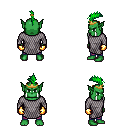
a pixel art fantasy rpg character, male body template, orc, green skin, chain mail, magenta pants, green mohawk hairstyle, gold tiara, gold gloves, four views (front, back, left, right), 2x2 character sprite sheet, small pixel art, hard edges, no anti-aliasing